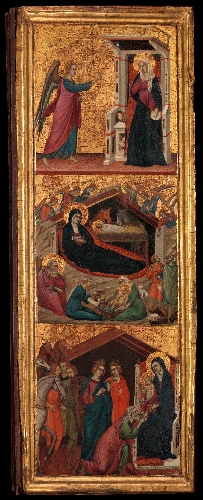
Title: Saints and Scenes from the Life of the Virgin
Artist: Master of Monte Oliveto
Artist bio: Italian, active Siena ca. 1305–35
Date: ca. 1320
Object type: Painting, wings of a triptych
Classification: Paintings
Medium: Tempera on wood, gold ground
Dimensions: Left wing, overall, with engaged frame, 25 1/4 x 9 1/4 in. (64.1 x 23.5 cm), painted surface 23 3/8 x 7 1/2 in. (59.4 x 19.1 cm); right wing, overall, with engaged frame, 25 1/8 x 9 3/8 in. (63.8 x 23.8 cm), painted surface 23 1/2 x 7 1/2 in. (59.7 x 19.1 cm)
Department: European Paintings
Credit line: Bequest of George Blumenthal, 1941
Accession year: 1941
Repository: Metropolitan Museum of Art, New York, NY
Tags: Adoration of the Magi|Annunciation|Nativity|Adoration of the Shepherds|Mary Magdalene|Saint John the Baptist|Virgin Mary|Archangel Gabriel